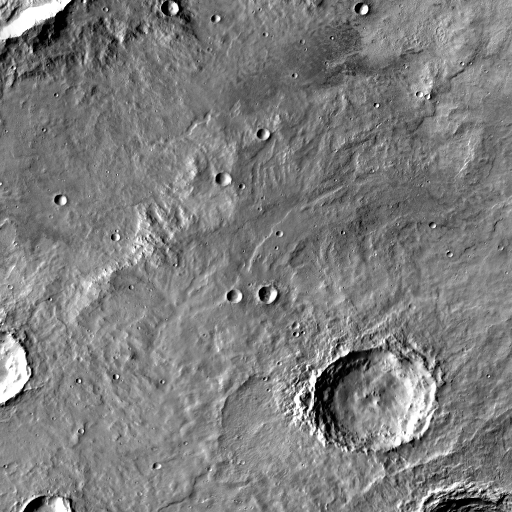
Crater classes present: Background, Other, Layered, Buried